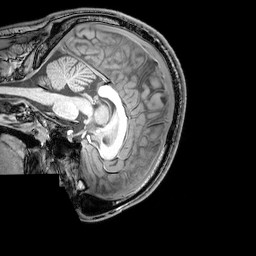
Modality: T1w
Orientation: sagittal
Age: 22
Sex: male
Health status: healthy
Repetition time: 0.081 s
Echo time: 0.037 s